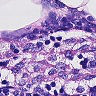
Metastatic tissue present: no